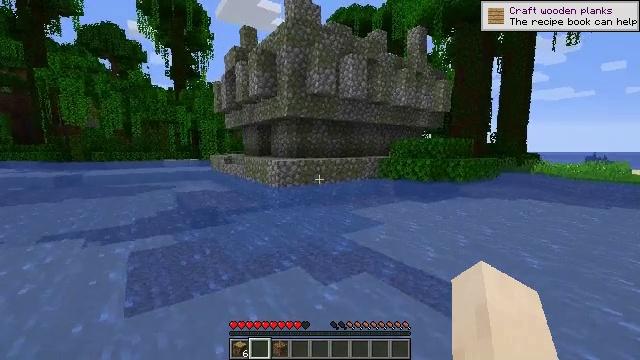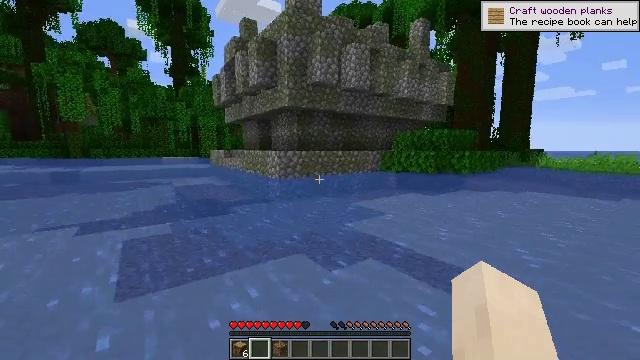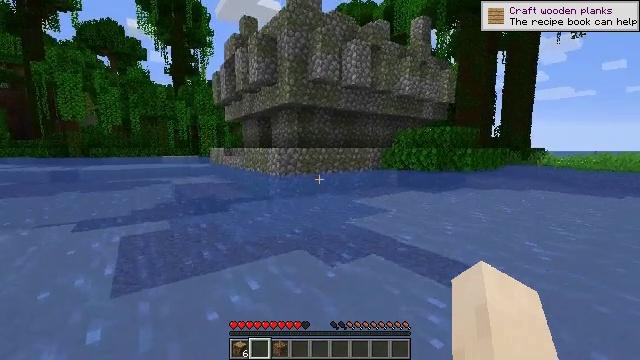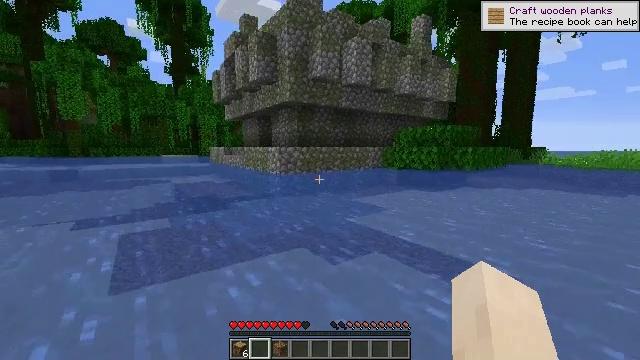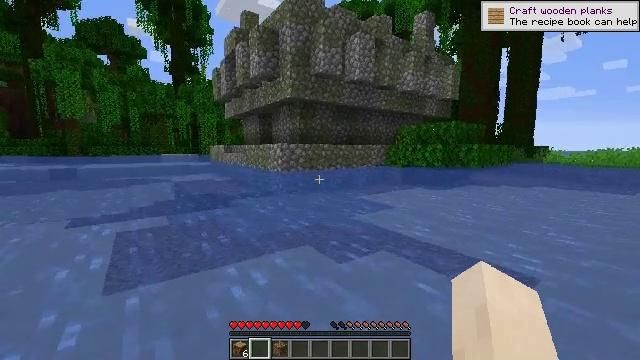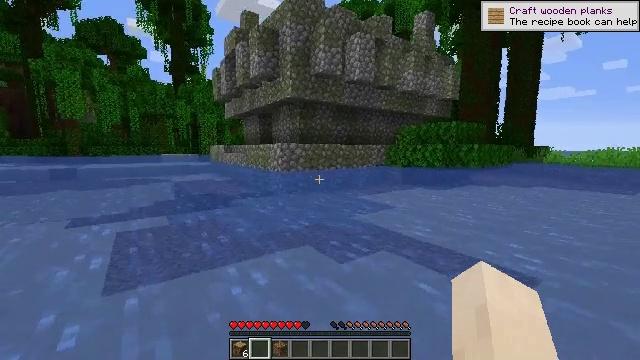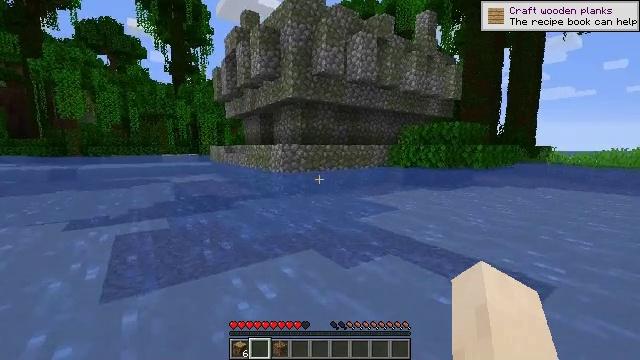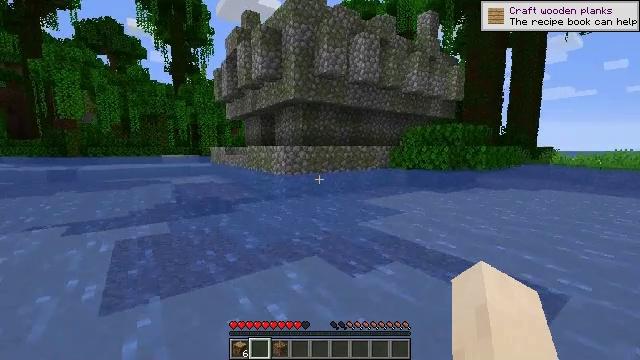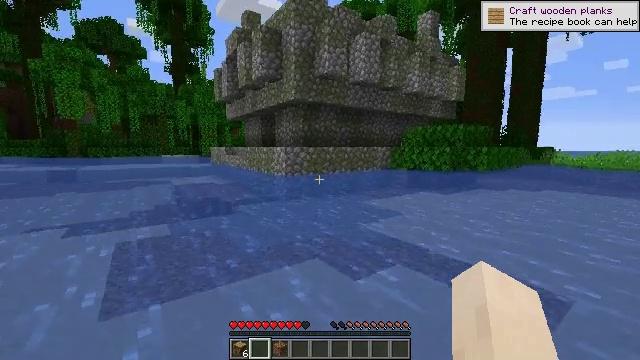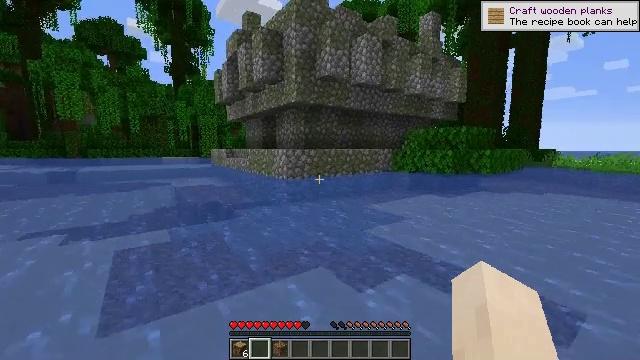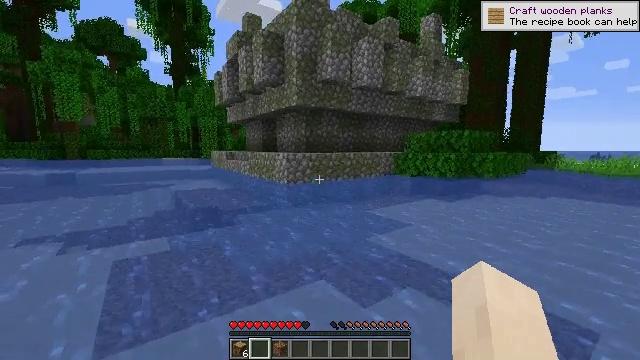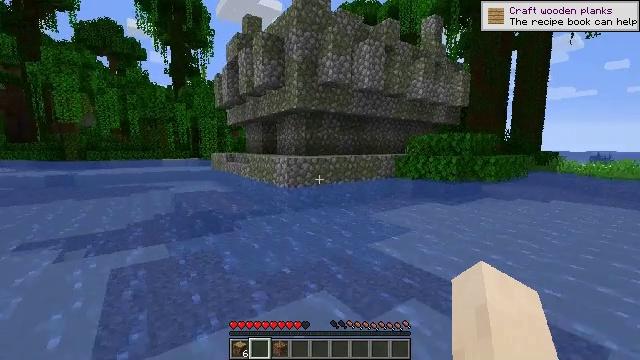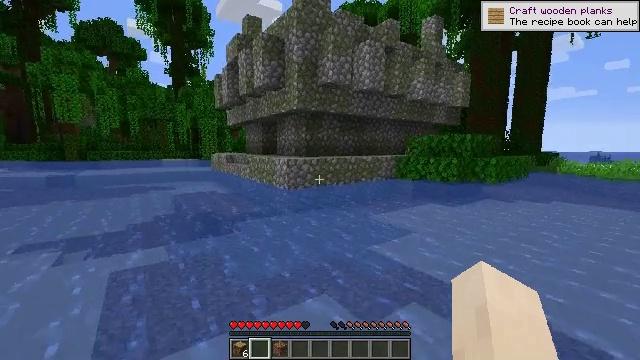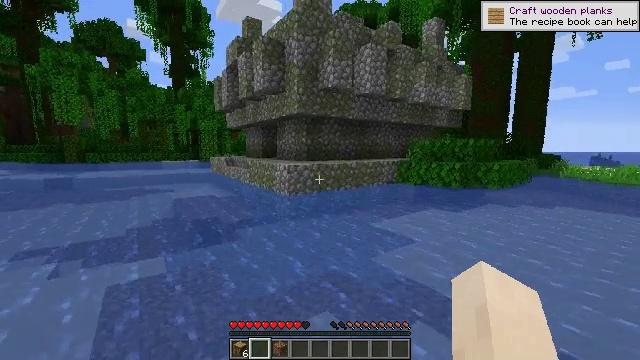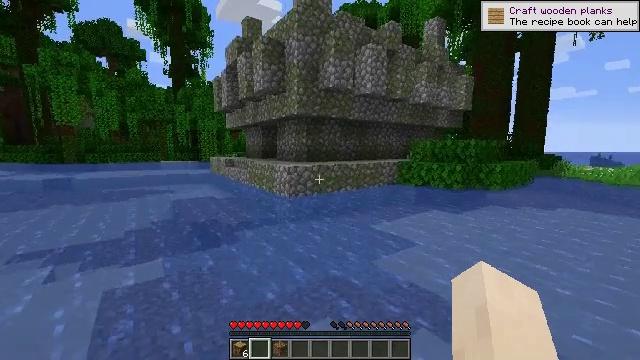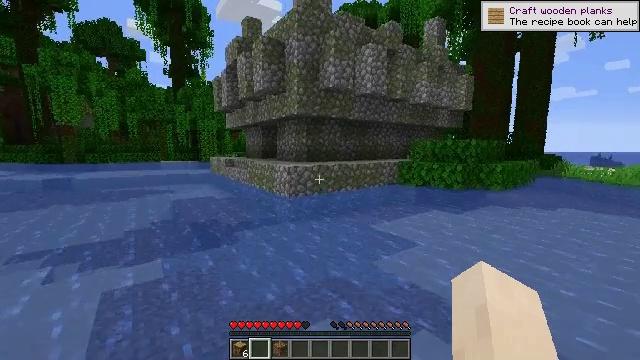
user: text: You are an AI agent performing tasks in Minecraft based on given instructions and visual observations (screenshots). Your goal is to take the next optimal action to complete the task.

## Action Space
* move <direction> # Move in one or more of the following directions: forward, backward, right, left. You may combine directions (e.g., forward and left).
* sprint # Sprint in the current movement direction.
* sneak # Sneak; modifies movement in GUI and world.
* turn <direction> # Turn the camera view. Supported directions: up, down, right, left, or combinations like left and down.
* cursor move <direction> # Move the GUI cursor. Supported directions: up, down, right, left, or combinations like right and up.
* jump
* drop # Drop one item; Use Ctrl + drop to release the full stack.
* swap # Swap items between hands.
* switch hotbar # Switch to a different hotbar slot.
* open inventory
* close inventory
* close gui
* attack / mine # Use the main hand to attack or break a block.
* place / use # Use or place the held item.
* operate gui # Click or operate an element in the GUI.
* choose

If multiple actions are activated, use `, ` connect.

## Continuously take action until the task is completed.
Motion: motion action
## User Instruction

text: Gather tripwire by breaking it.
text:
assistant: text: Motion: move forward, jump
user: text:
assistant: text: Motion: move forward and move left, jump
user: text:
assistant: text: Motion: move forward and move left, jump
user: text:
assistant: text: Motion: move forward and move left, jump
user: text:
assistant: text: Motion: move forward and move left, jump
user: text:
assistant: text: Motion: move forward and move left, jump
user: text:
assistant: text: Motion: move forward and move left, jump
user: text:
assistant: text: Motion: move forward, jump
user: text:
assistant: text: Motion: move forward, jump
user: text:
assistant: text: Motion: move forward, jump
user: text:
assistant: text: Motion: move forward, jump
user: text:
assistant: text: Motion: move forward, jump
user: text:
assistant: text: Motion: move forward, jump
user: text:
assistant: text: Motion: move forward, jump
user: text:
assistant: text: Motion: move forward and move left, jump
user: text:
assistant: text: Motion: move forward and move left, jump
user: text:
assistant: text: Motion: move forward and move left, jump
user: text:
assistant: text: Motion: move forward and move left, jump
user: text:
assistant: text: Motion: move forward and move left, jump
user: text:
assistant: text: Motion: move forward and move left, jump
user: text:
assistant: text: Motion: move forward and move left, jump
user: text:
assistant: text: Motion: move forward and move left, jump
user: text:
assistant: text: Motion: move forward and move left, jump
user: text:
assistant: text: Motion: move forward and move left, jump
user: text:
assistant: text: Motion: move forward and move left, jump
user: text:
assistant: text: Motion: move forward and move left, jump
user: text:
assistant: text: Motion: move forward and move left, jump
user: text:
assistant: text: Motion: move forward and move left, jump
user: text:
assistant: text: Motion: move forward, jump
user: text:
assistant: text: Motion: move forward, jump